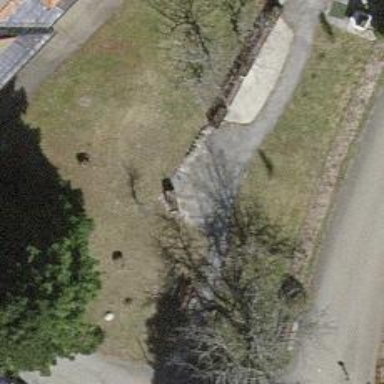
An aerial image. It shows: Brown bench in the vicinity.